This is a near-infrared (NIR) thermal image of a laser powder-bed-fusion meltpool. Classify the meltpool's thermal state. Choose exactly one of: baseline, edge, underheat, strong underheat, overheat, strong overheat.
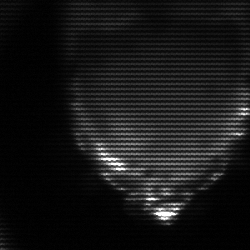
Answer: edge